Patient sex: M
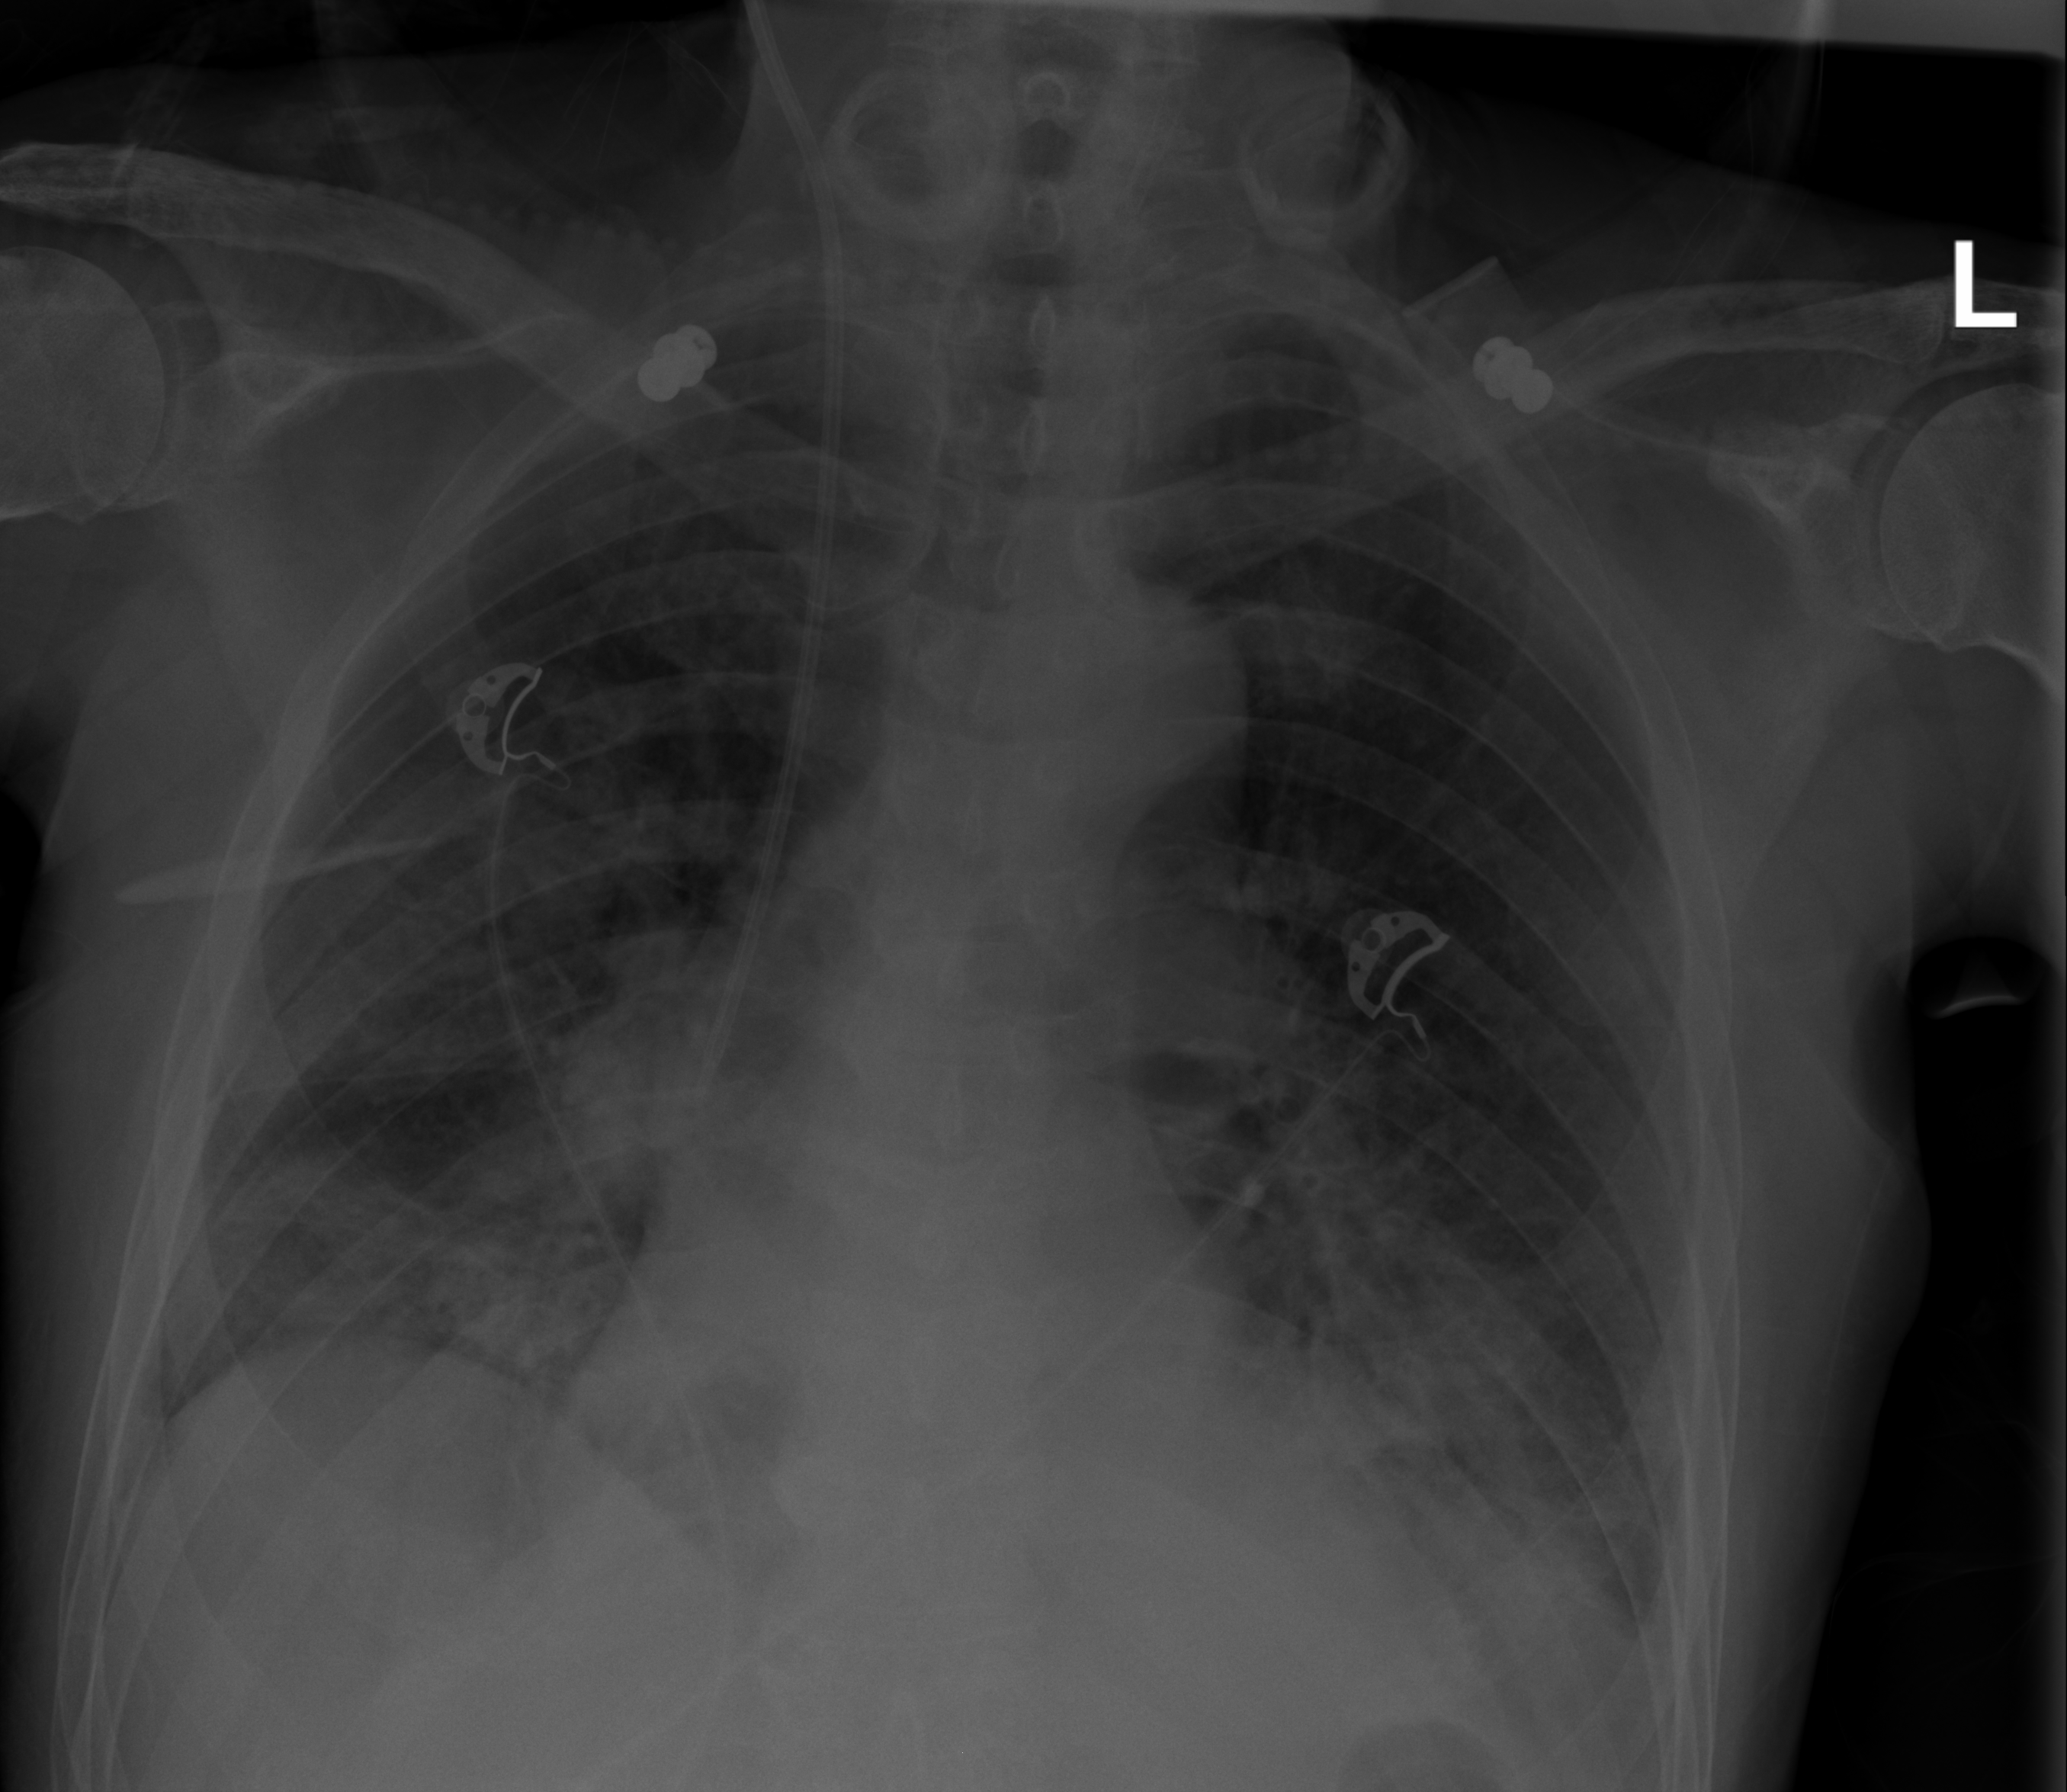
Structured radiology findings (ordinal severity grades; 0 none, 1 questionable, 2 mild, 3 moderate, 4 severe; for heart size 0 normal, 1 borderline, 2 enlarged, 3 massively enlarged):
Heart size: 0
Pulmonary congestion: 0
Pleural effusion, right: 0
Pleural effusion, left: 2
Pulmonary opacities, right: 3
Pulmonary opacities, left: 2
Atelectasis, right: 3
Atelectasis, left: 3